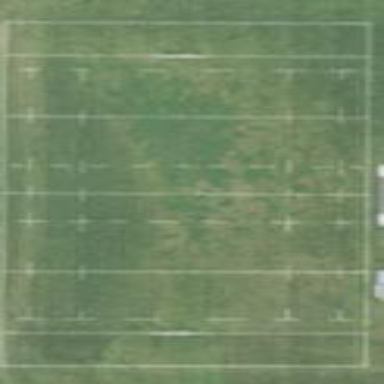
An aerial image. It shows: Rugby pitch for leisure sport.